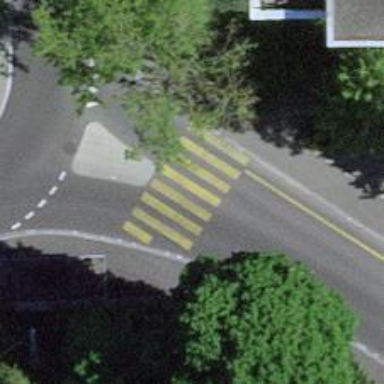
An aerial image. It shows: Uncontrolled zebra crossing on the road.